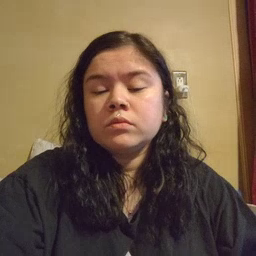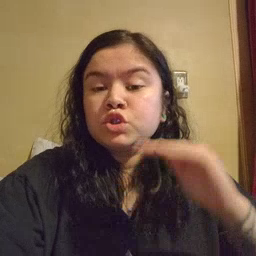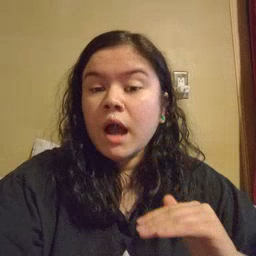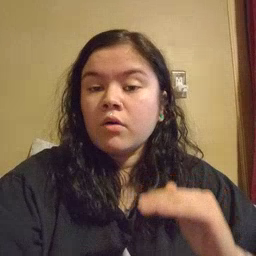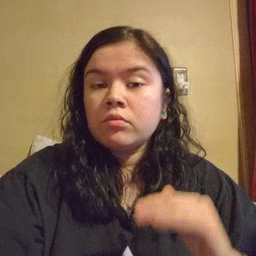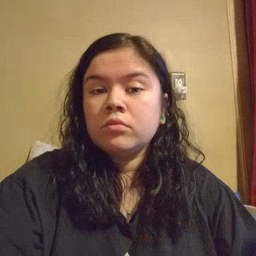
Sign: child